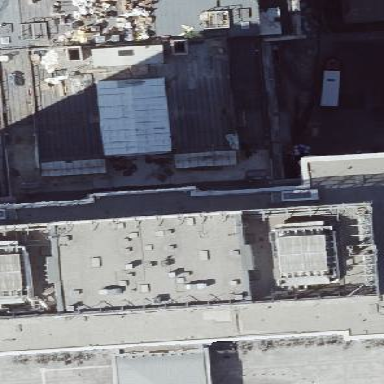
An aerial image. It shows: Hospital building with flat black tar roof. The building itself is light grey in color.